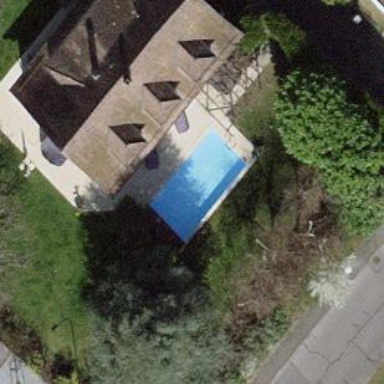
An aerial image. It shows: Swimming pool located in leisure land.